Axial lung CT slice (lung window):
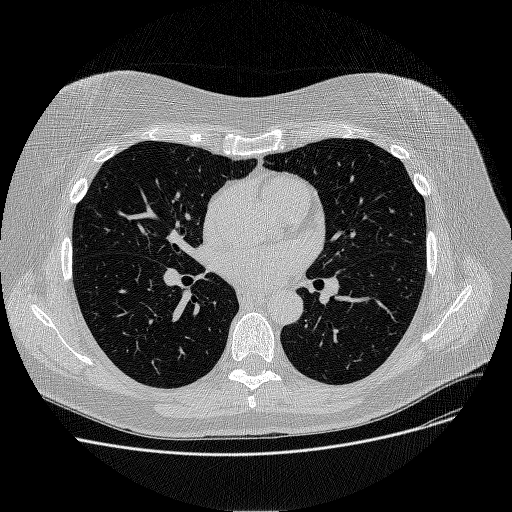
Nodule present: no